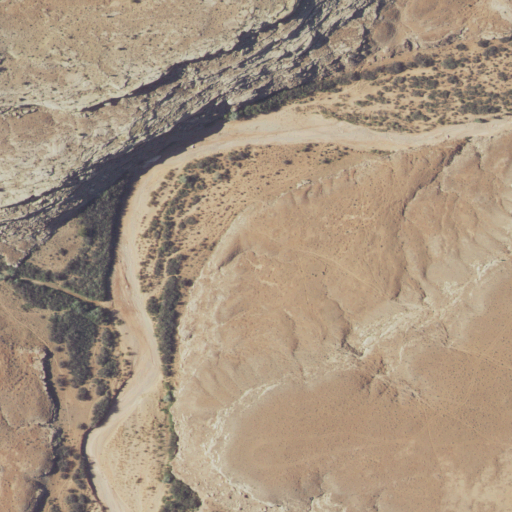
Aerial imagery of valley in Arizona named Oak Spring Wash containing only shrub